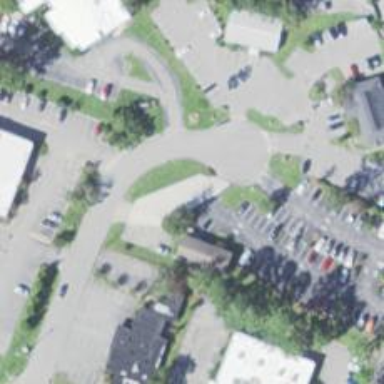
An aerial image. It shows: Driveway.